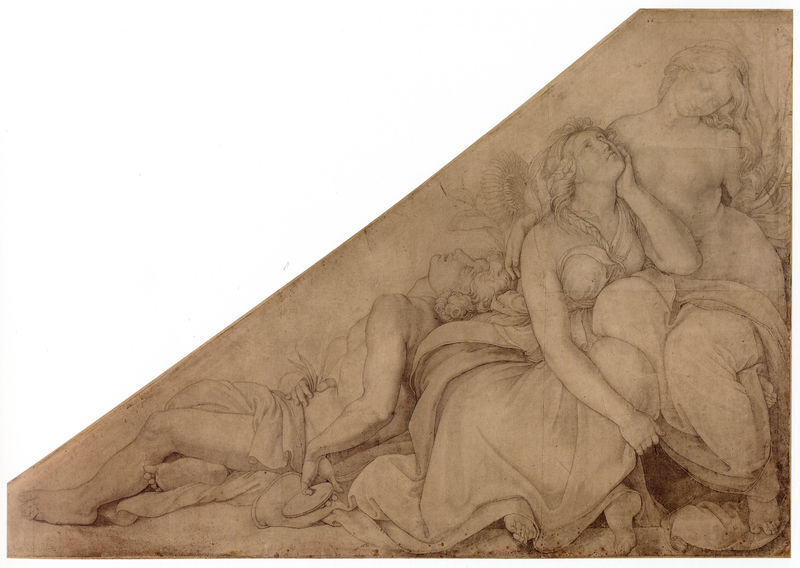
Titel: Hyakinthos, Klythia und Leukothoe, in Blumen verwandelt
Künstler: Peter Cornelius
Standort: Berlin
Institution: Alte Nationalgalerie
Schlagwörter: akt, dunkel, fuß, hand, körper, mann, nackt, schlaf, weiß, dreieck, frauen, menschen, mädchen, sitzen, ausschnitt, braun, brust, busen, frau, haar, hell, kleid, kleider, köpfe, marmor, männer, pastell, skizze, stützen, szene, zeichnung, blick, tuch, leute, rock, gesichter, jung, arm, arme, blicke, falten, schale, sehen, stein, teller, tod, tot, trauer, schauen, kirche, gewand, haare, pose, sitzend, stoff, gewänder, klassizismus, locken, rund, beine, relief, bein, brüste, füße, liebe, papier, ecke, liegen, schlafen, schlafend, italien, studie, giebel, grafik, sepia, weib, weiber, zopf, faltenwurf, nachdenklich, schoß, knie, liegend, aufstützen, geschwister, schwestern, laviert, antike, denken, kohle, nakt, barfuß, stich, schwarzweiß, entwurf, mythologie, zwickel, rom, fries, jüngling, eck, grab, schmerz, griechisch, eros, griechenland, gärtner, tempel, fresko, basis, biblisch, format, dreieckig, klagen, monument, ausschnit, sonnenblume, michelangelo, halbrelief, atich, vertrautheit, seufzen, kopfe, arm#, nackt haar, flekc